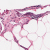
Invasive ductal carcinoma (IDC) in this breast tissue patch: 0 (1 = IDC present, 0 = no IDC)